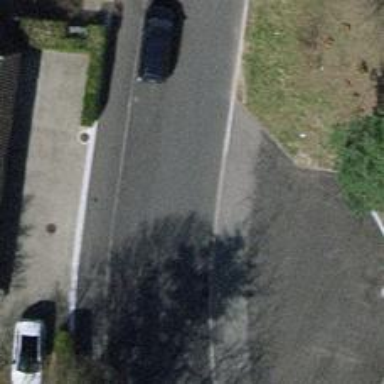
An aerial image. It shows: Residential road with asphalt surface. There is sidewalk on the left side.